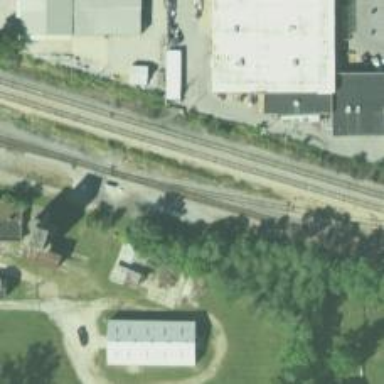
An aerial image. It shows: Railway siding with rails.